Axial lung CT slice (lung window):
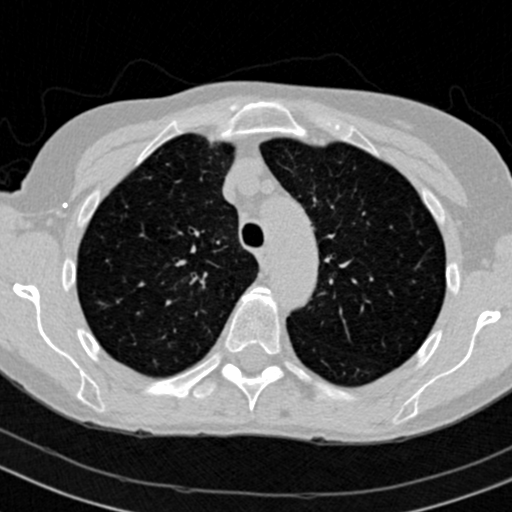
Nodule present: no